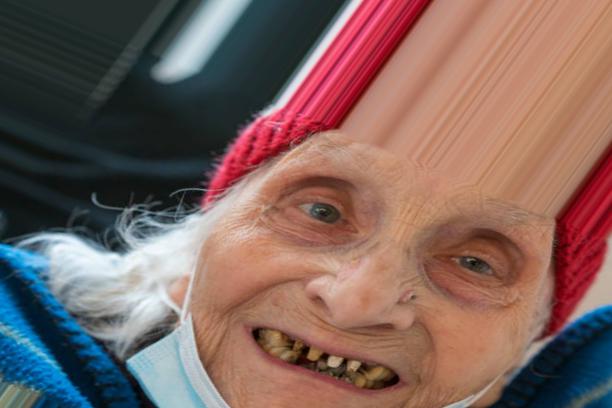
Condition: Tooth Discoloration